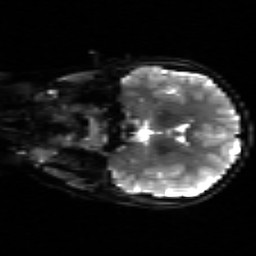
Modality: sbref
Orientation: coronal
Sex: male
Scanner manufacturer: siemens
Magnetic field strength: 3 T
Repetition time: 5 s
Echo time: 0.071 s